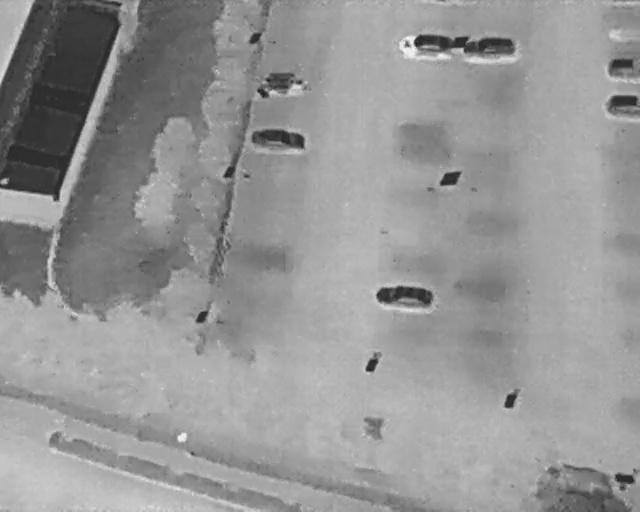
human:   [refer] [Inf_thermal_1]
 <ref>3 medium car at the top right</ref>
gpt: <box>[[74, 4, 78, 14, 2], [95, 10, 99, 16, 2], [95, 17, 99, 24, 2]]</box>

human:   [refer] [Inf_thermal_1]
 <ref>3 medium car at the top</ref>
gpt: <box>[[42, 11, 46, 21, 2], [41, 22, 45, 32, 2], [64, 3, 68, 14, 2]]</box>